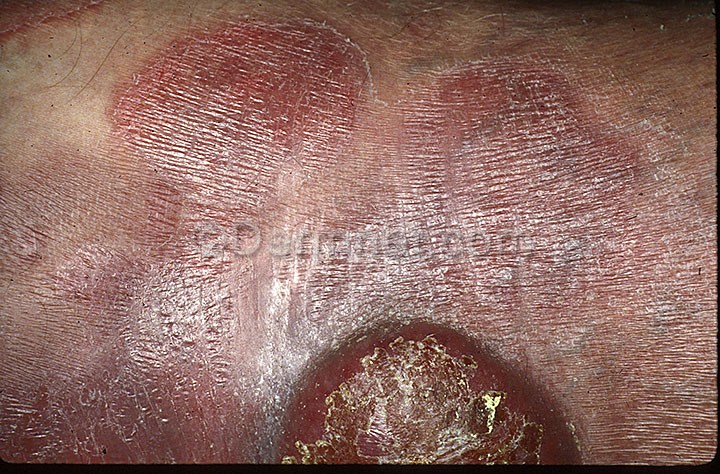
Disease: Actinic Keratosis Basal Cell Carcinoma and other Malignant Lesions